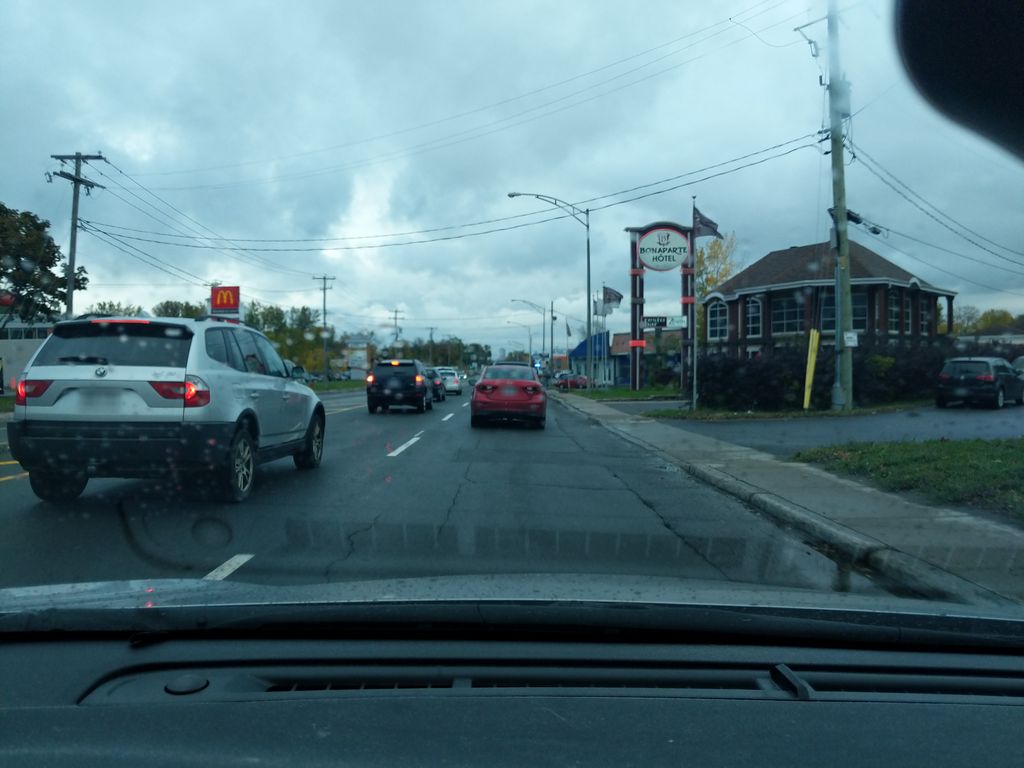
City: quebec_city